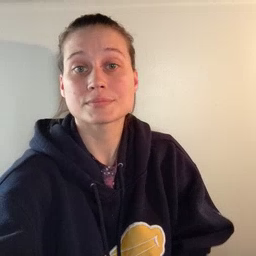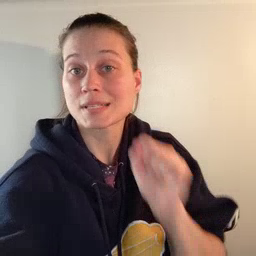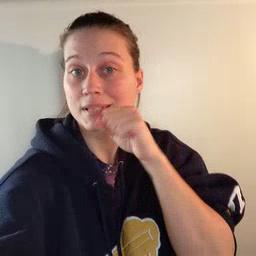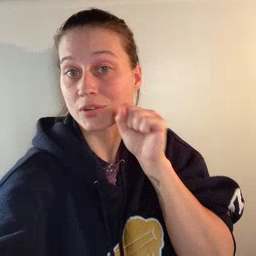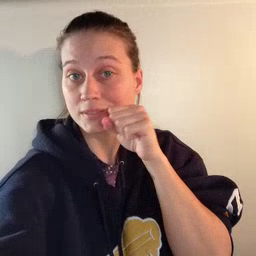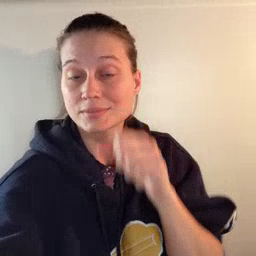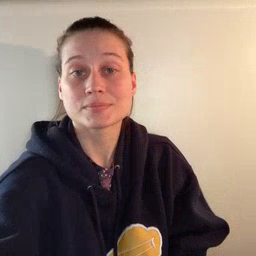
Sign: carrot